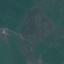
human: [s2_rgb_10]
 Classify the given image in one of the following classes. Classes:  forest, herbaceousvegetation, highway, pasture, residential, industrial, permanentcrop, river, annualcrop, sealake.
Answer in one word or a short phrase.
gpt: Pasture